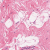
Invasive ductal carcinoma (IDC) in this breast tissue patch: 0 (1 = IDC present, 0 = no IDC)